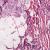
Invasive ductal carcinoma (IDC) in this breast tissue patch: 0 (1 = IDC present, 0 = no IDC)